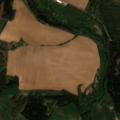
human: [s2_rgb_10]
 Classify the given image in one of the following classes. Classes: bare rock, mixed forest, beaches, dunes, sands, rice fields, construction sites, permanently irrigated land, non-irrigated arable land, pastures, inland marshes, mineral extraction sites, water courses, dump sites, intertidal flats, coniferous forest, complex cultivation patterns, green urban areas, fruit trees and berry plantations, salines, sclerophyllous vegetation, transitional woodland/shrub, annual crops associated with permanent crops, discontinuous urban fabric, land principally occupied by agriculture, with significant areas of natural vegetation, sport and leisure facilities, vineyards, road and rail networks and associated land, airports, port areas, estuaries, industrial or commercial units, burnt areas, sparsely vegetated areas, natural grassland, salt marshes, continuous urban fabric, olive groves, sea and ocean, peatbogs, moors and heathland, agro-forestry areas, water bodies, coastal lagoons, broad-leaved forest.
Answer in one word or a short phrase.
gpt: discontinuous urban fabric, non-irrigated arable land, pastures, complex cultivation patterns, land principally occupied by agriculture, with significant areas of natural vegetation, coniferous forest, mixed forest